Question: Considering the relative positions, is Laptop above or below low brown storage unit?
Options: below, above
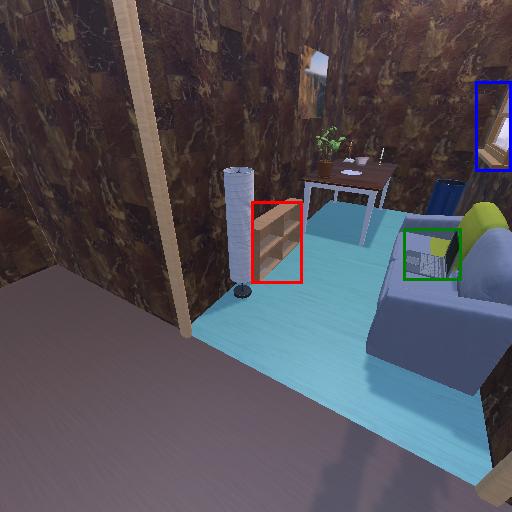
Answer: below